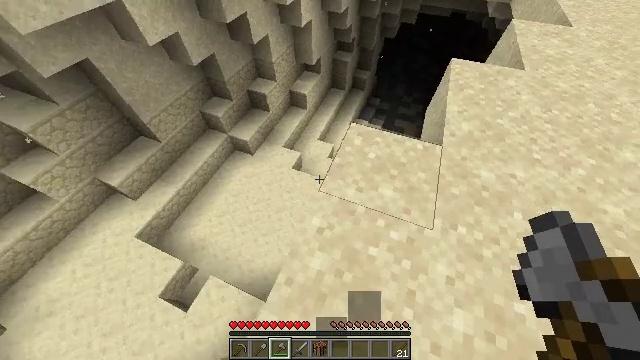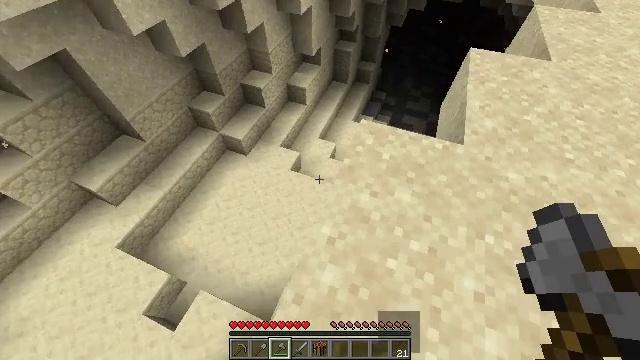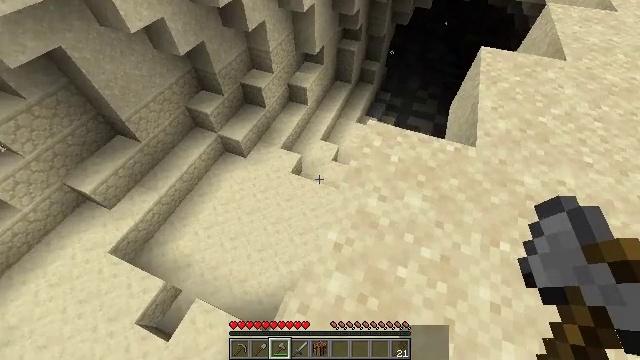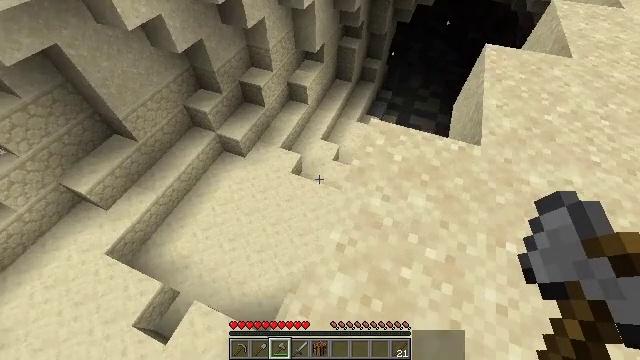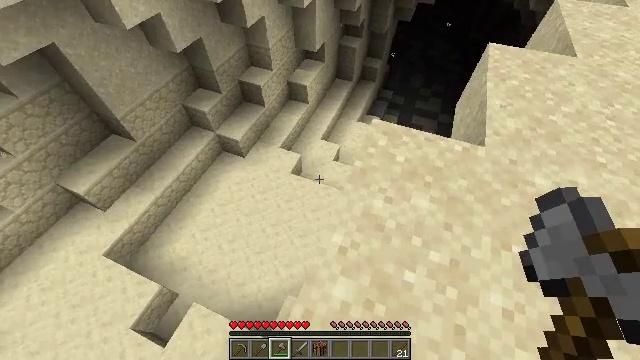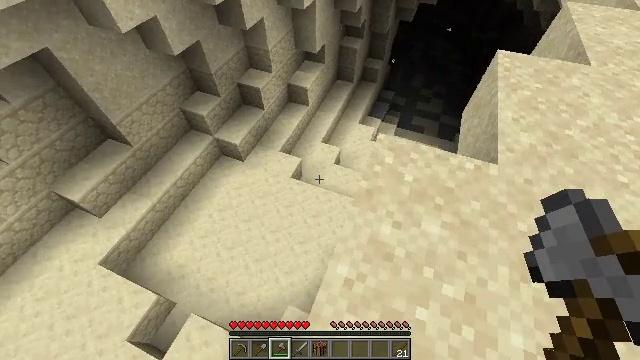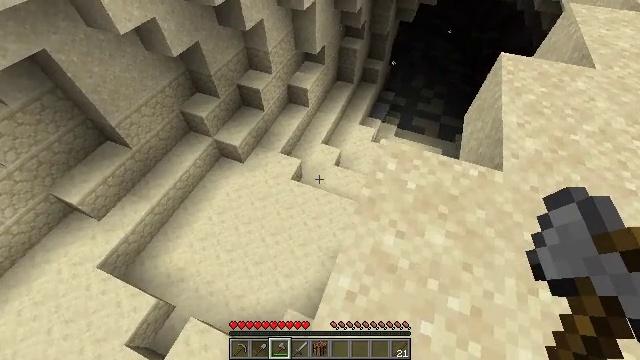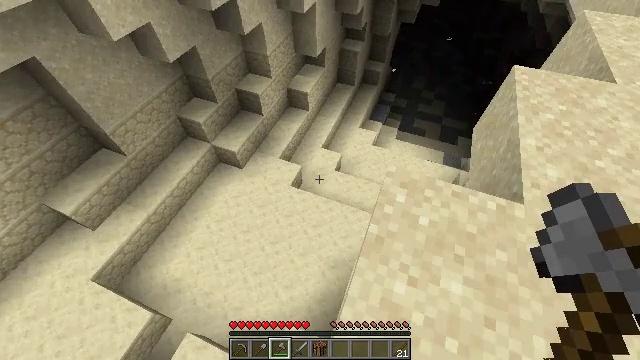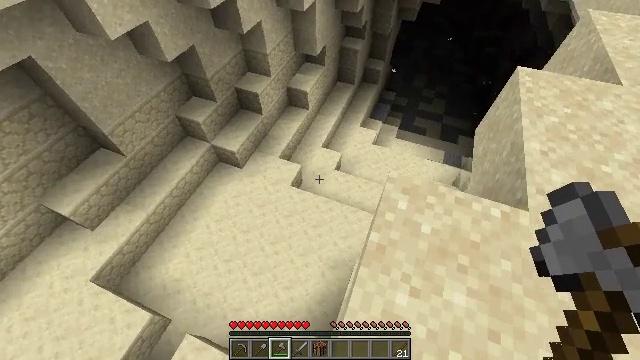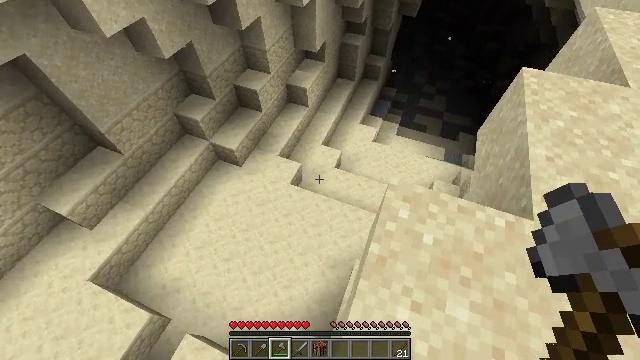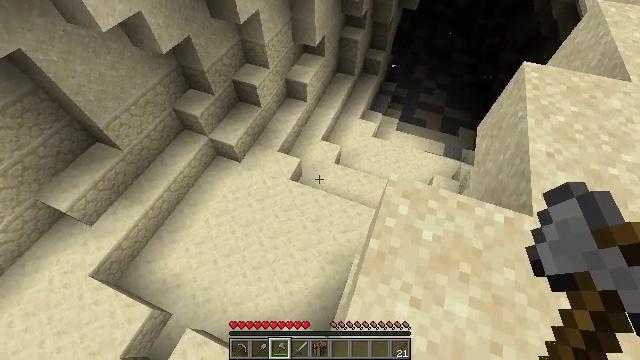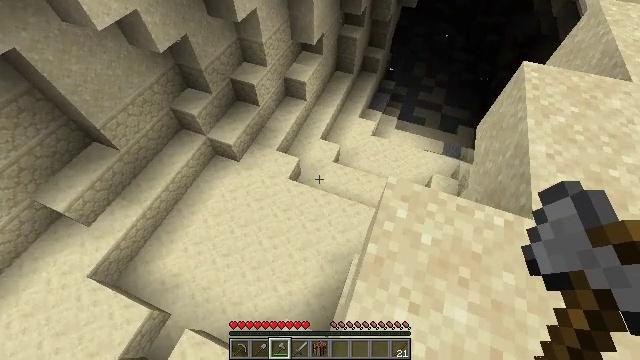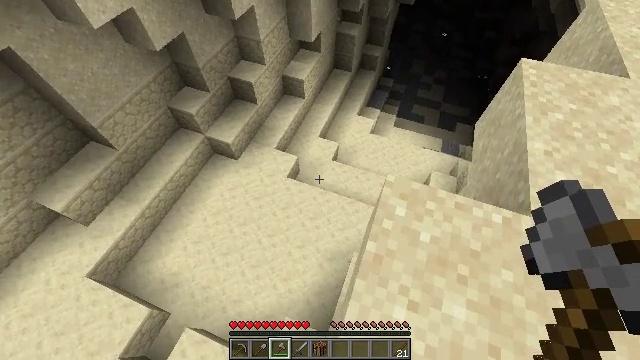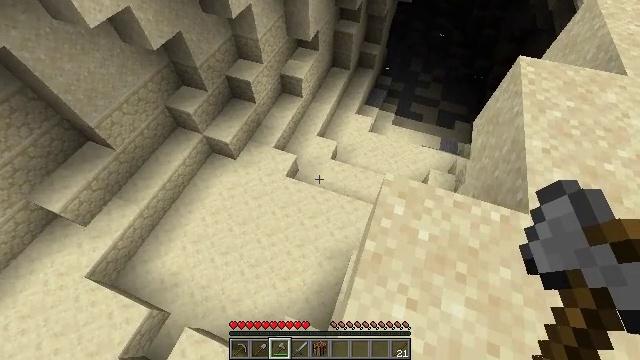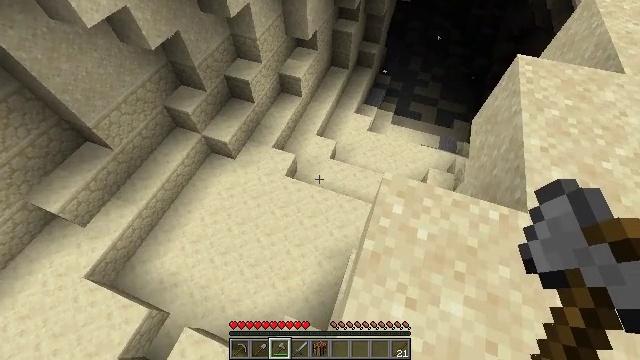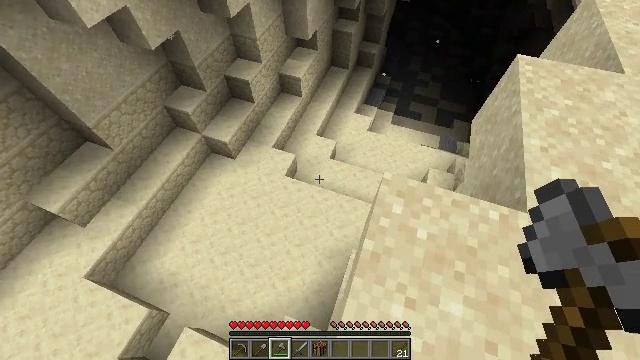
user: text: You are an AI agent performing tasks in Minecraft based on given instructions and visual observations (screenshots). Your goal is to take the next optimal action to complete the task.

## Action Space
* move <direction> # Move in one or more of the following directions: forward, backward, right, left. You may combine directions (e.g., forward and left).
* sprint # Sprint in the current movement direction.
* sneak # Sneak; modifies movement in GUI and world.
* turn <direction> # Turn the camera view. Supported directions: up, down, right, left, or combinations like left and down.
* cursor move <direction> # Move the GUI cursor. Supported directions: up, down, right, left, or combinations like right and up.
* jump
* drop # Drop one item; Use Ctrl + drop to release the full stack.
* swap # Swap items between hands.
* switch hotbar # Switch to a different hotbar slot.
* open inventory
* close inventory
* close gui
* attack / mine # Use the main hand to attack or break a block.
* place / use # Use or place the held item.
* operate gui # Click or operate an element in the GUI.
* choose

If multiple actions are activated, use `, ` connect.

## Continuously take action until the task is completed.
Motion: motion action
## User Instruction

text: Attack the hay block to get hay.
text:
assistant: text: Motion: no_op
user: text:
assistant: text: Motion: no_op
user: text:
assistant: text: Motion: no_op
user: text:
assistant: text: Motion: move forward
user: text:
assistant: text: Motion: move forward
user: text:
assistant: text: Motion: move forward
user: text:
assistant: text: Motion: move forward
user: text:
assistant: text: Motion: no_op
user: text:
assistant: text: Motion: no_op
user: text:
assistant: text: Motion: turn down
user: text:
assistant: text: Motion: no_op
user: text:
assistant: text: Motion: no_op
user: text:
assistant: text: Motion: no_op
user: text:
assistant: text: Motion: no_op
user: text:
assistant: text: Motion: no_op
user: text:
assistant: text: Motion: no_op
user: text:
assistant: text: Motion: move right
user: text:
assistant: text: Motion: move forward and move right
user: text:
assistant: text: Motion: move forward and move right
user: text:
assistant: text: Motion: move forward and move right
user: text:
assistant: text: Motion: move forward
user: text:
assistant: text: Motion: no_op
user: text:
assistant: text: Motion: no_op
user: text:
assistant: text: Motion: no_op
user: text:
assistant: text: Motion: no_op
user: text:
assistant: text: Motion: no_op
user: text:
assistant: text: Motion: no_op
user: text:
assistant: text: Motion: move back
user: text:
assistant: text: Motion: move back, turn left
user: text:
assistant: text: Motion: move back and move left, turn left and up